Question: For the moment, my application only uses simple checkboxes with label. Our app designer wants us to change this into clickable images which works like checkbox.
Here an example:

I have no idea how to proceed, should i try to create a div (the square) filled with the image and then set my current checkbox in the bottom right corner of that div ?
Or maybe there's a simplier way to do it ?
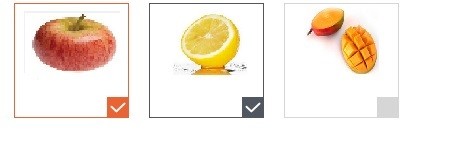
Answer: <URL>
HTML
'''
<div class="check-img" style="width:100px;height:100px;">
<img src="http://upload.wikimedia.org/wikipedia/commons/thumb/3/35/Tux.svg/883px-Tux.svg.png" >
<div class="check">&check;</div>
</div>
'''
CSS
'''
*{
box-sizing:border-box;
}
.check-img{
position:relative;
top:0px;
left:0px;
}
.check-img img{
border:solid 2px gray;
width:100%;
height:100%;
cursor:pointer;
}
.check{
padding-left:5px;
color:grey;
height:20px;
width:20px;
background:grey;
position:absolute;
bottom:0px;
right:0px;
}
.check-img.checked img{
border-color:orange;
}
.check-img.checked .check{
background:orange;
color:white;
}
'''
JS
'''
$(document).ready(function(){
$(".check-img").click(function(){
$(this).toggleClass("checked");
});
});
'''